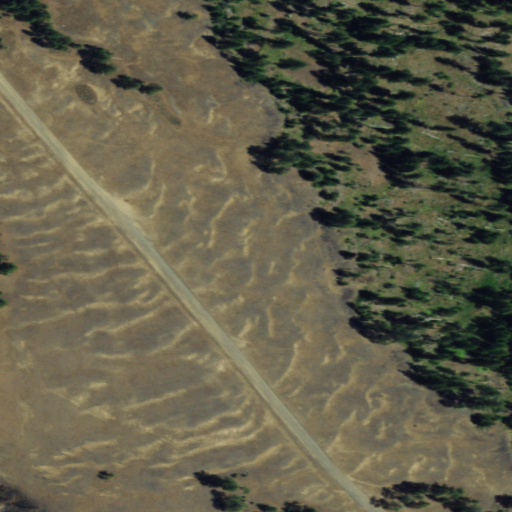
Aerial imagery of plain(s) in Washington named Canteen Flats containing shrub, grassland, low intensity development, open development, medium intensity development, and evergreen forest